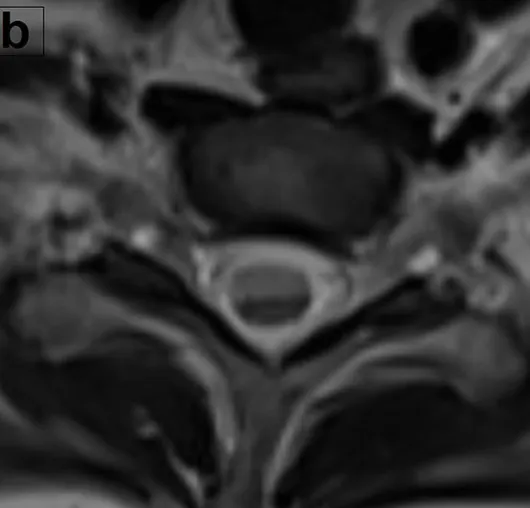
MRI of the spine. (b, c) Axial T2-weighted images at the cervical and dorsal levels, respectively, showing the hyperintense signal occupying the anterior two thirds of the cord, bilaterally (with involvement of both the gray and white matter).
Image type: radiology (mri)